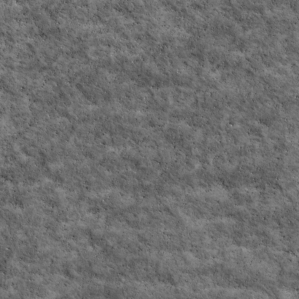
Label: non_frost